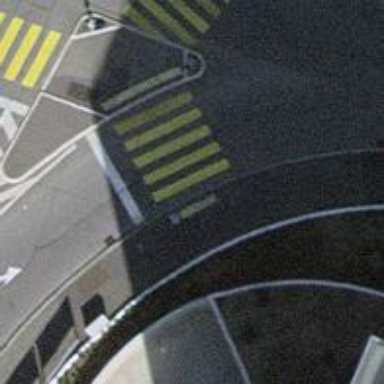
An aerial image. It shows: Crossing with traffic signals.